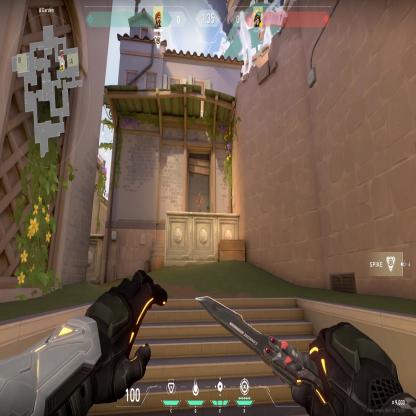
Label: enemy